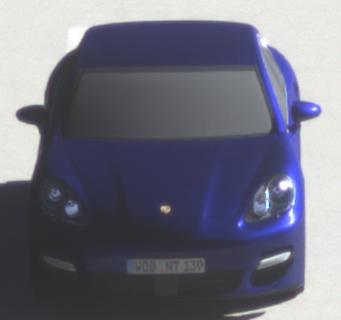
Make: Porsche
Model: Panamera
Detailed model: Panamera (970)
Model produced from: 2010/05
Model produced until: 2013/04
Doors: 5
Color: blue
Road condition: dry road
Daytime: morning or afternoon
Contrast: high contrast